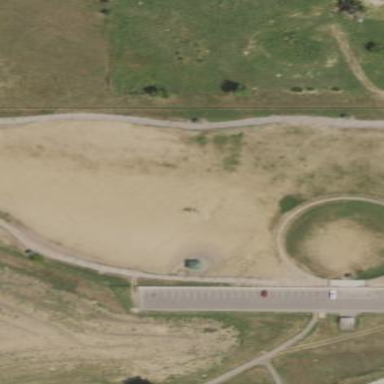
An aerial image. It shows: Fenced dog park for leisure activities on land.